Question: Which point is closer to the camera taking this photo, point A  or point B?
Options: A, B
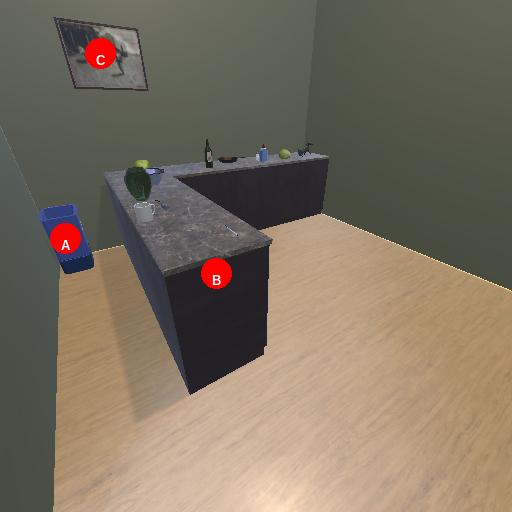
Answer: A